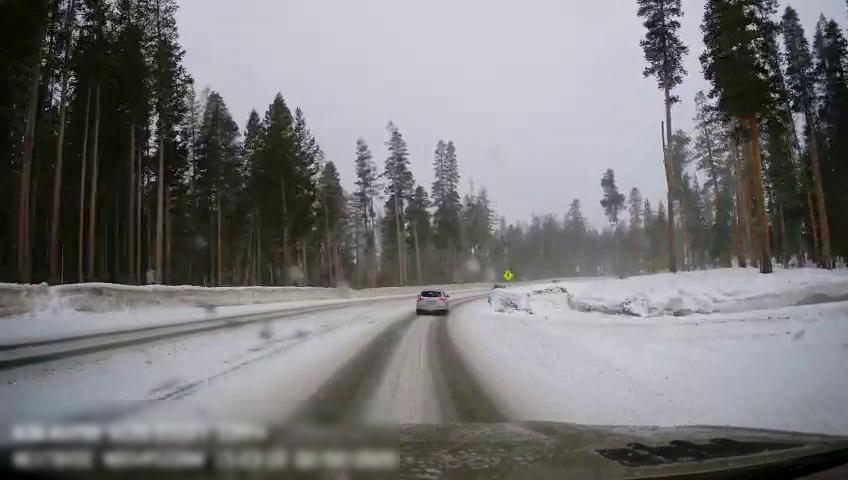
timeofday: Day
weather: Snowy
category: Drivable Space
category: Vehicles | SUV
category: Traffic | Signs